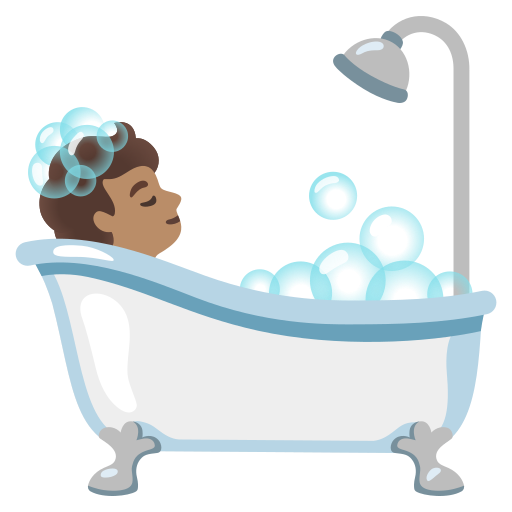
Emoji: 🛀🏽